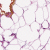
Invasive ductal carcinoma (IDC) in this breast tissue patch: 0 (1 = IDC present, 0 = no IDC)